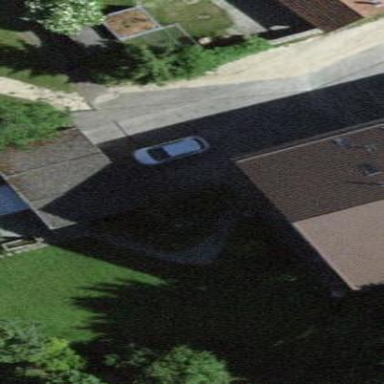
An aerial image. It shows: Group of garages.